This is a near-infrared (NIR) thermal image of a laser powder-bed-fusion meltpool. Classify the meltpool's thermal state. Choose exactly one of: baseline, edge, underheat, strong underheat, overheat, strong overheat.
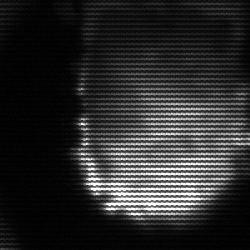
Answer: baseline